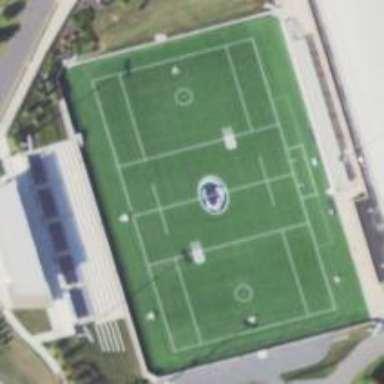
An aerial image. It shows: Stadium primarily for lacrosse matches.